Question: I have a big filter with many options and want to generate the query for sql automaticle and without many code.
GET:
'''
searchvalue=abc
&title=abc
&description=abc
&category=1
&subcategory=2
&zip=7
&city=ke
&country=DE
'''
SQL:
'''
SELECT activity.* FROM activity,subcategory,city,country
WHERE activity.title LIKE '%abc%' OR activity.description LIKE '%abc%'
AND subcategory.SubID = 2
AND city.zip LIKE '%7%'
AND city.City LIKE '%ke%'
AND country.CShort= 'DE'
'''
With this options, I have 1 row in my database.
The answer is this row many times, many many times.
I know that the sql duplicate a row, when a table is not used in a WHERE clausel - but why he do it now and how can I solve that?
Edit: I have a ER, but the database is in german (school project), maybe it help you to understand:

Thanks!
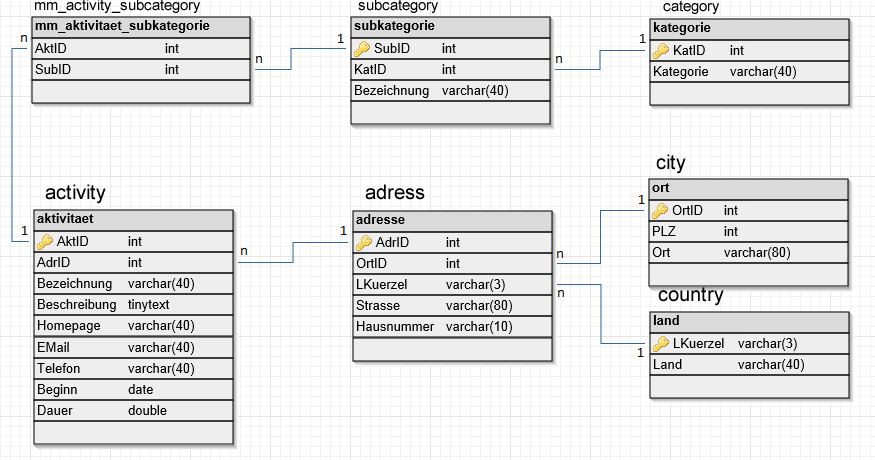
Answer: You are doing a cross product by selecting multiple tables. SQL will return every row from the one table combined with every row in the other table.
For example in a database with table a
'''
|------|----------|
| idA | textA |
|------|----------|
| 1 | fooA |
| 2 | barA |
|------|----------|
'''
and table b
'''
|------|----------|
| idB | textB |
|------|----------|
| 1 | fooB |
| 2 | barB |
|------|----------|
'''
when you do
'''
SELECT * FROM a, b
'''
you would get
'''
|------|----------|------|----------|
| idA | textA | idB | textB |
|------|----------|------|----------|
| 1 | fooA | 1 | fooA |
| 1 | fooA | 2 | barA |
| 2 | barA | 1 | fooB |
| 2 | barA | 2 | barB |
|------|----------|------|----------|
'''
To combine these rows logically you do a JOIN. That means you tell in your query which rows belong together. You can do so by JOIN clause or without JOIN clause directly in the WHERE clause.
Back to the example you would do
'''
SELECT * FROM a, b
WHERE a.idA = b.idB
-- or
SELECT * FROM a
JOIN b ON a.idA = b.idB
'''
you would get only 2 rows.
'''
|------|----------|------|----------|
| idA | textA | idB | textB |
|------|----------|------|----------|
| 1 | fooA | 1 | fooA |
| 2 | barA | 2 | barB |
|------|----------|------|----------|
'''
---
To answer your question:
You have to support JOIN/WHERE clauses to connect your tables 'activity', 'subcategory', 'city' and 'country' according to your database schema.
I don't know your table structures but for example clauses like this:
'''
WHERE
...
AND city.country_id = country.id
AND activity.subcategory_id = subcategory.id
AND ...
'''